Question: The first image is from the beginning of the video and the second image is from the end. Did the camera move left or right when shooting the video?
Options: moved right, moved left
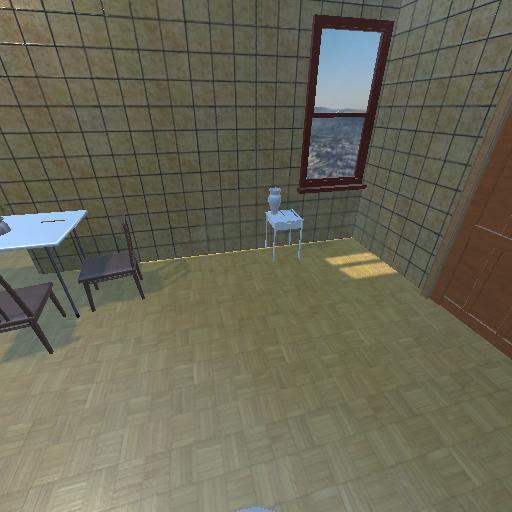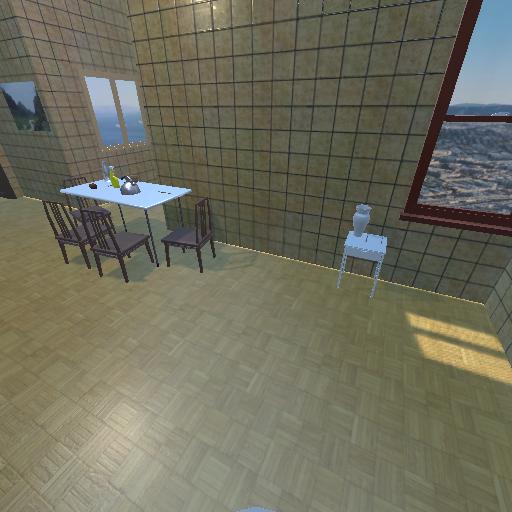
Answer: moved right